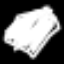
Label: octagon